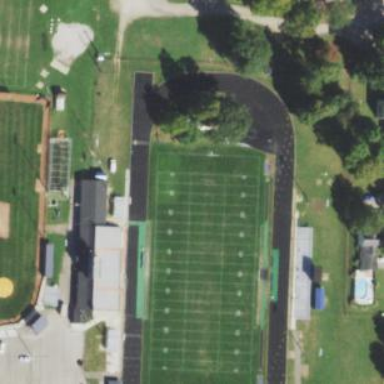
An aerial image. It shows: American football pitch.